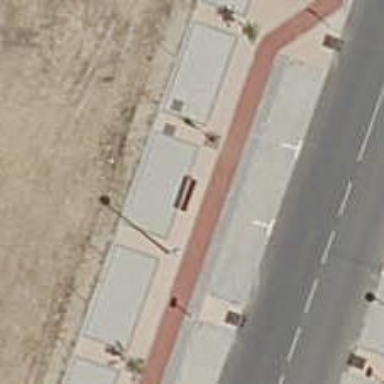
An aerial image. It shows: Bench for seating.